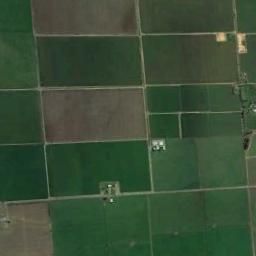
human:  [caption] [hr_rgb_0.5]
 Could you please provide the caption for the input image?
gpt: There are some green and bare rectangular farmland .

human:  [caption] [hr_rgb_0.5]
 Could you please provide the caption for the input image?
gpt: There are many rectangular farmlands of different shades .

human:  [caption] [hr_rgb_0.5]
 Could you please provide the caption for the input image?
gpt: More than ten neatly arranged green and brown mixed rectangular farm fields .

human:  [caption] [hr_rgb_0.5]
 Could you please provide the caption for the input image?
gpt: Several green rectangular farmlands of different sizes are arranged in neat rows .

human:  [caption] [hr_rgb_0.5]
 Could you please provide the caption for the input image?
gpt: There are some green rectangular farmlands and brown ones .